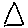
Label: triangle